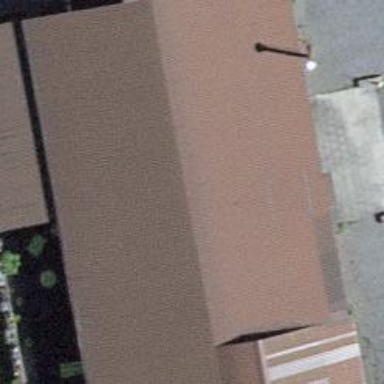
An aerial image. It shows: Building that houses restaurant.